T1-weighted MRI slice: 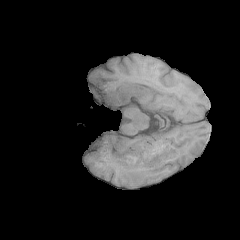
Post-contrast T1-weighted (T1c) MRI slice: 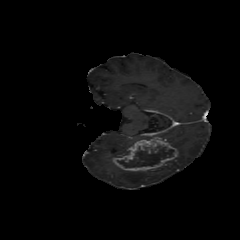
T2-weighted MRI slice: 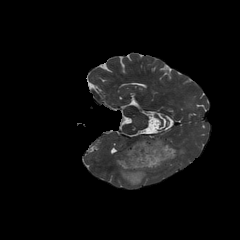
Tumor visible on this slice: yes